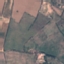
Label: PermanentCrop